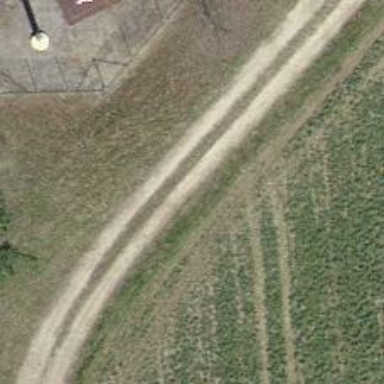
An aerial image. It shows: Gravel track with grade3 tracktype.